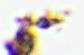
Label: Detritus